Field crop: maize
Growth stage: 2
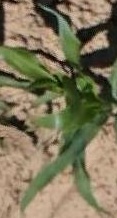
Species: maize